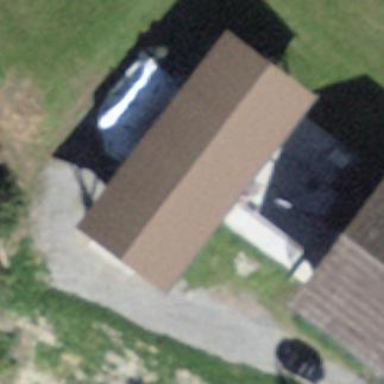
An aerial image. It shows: View of roof of building.